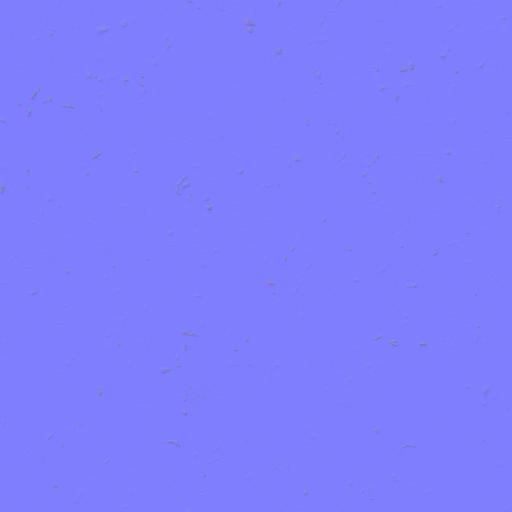
bumpy metal scratches silver steel